Chest X-ray:
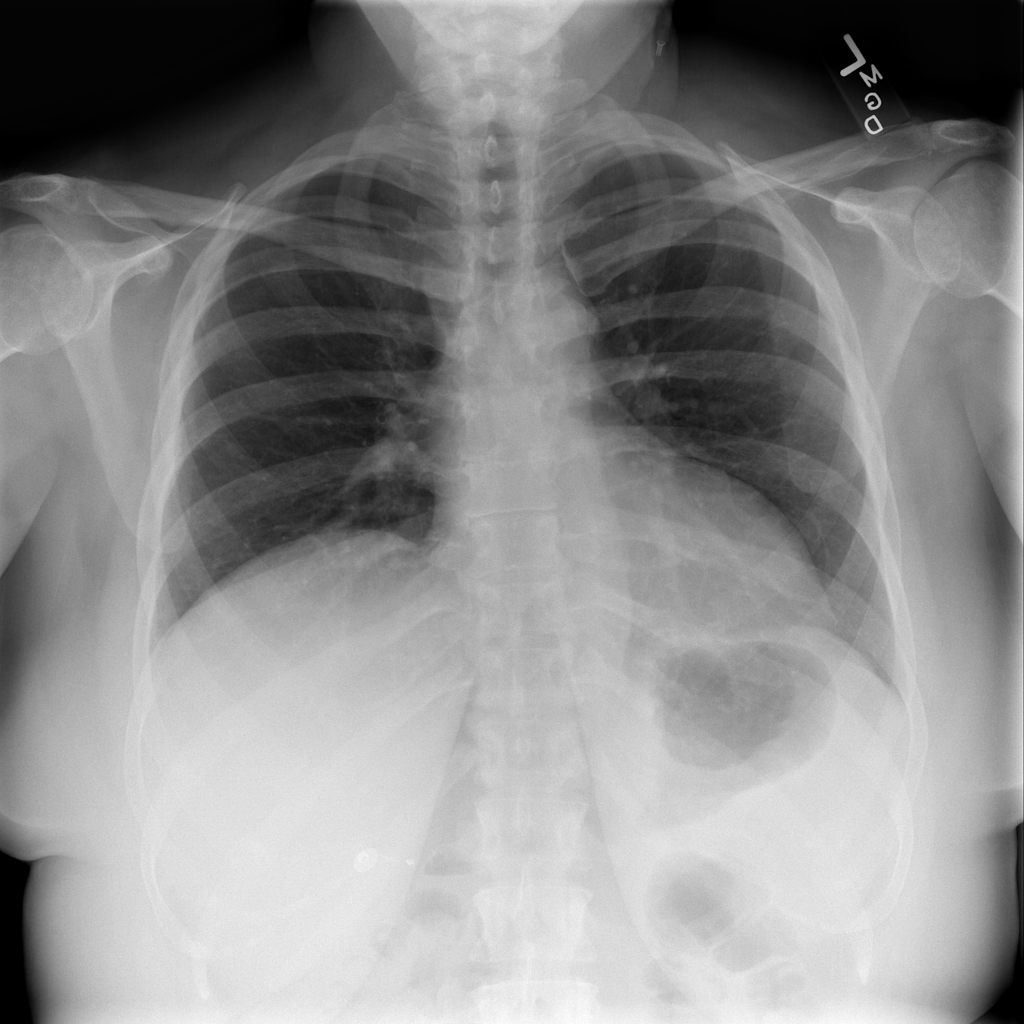
No abnormal finding: yes